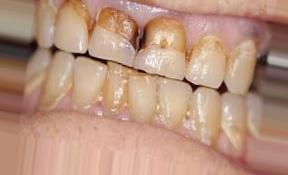
Condition: Tooth Discoloration